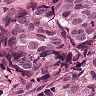
Metastatic tissue present: yes